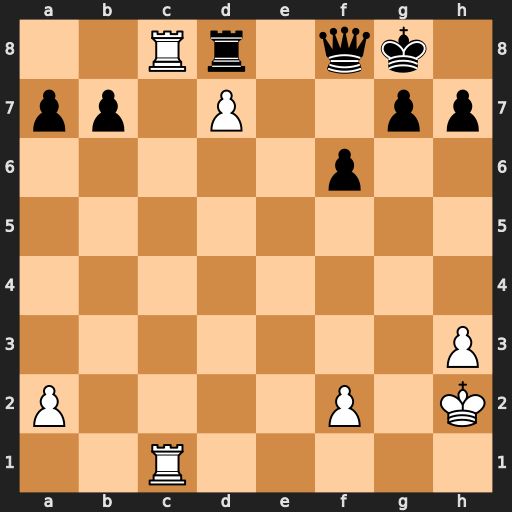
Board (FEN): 2Rr1qk1/pp1P2pp/5p2/8/8/7P/P4P1K/2R5
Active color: w
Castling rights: -
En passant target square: -
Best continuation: Rxd8 Qxd8 Rc8 Kf8 Rxd8+